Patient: sex M, age 74
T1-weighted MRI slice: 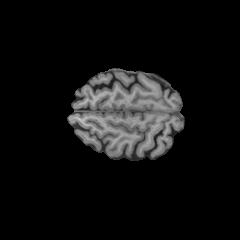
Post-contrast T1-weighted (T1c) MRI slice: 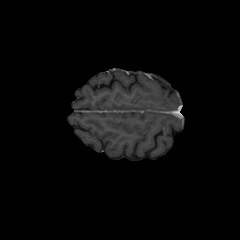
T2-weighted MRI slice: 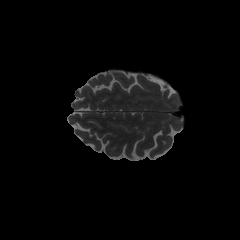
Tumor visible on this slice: no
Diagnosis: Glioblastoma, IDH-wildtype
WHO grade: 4